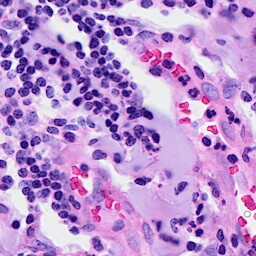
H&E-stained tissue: Breast